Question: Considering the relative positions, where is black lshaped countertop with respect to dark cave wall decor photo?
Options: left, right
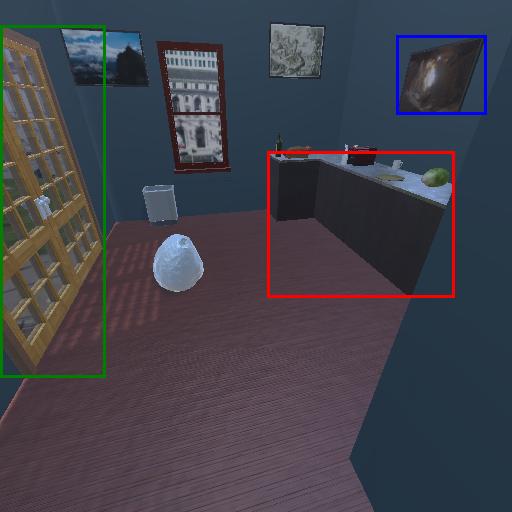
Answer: left